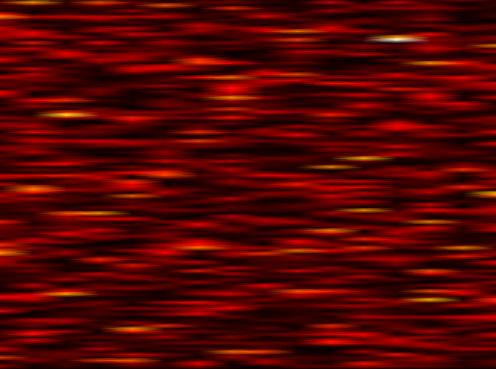
Label: FBMC